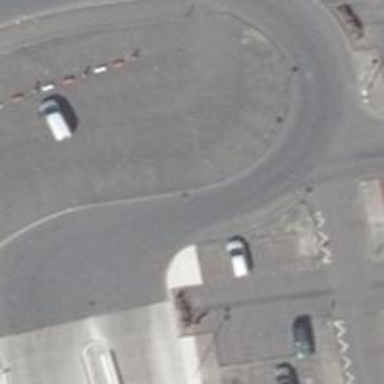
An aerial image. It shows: Asphalt road designated for service vehicles.